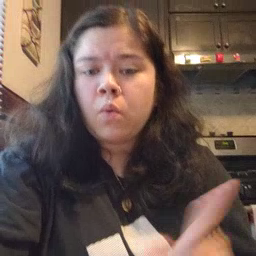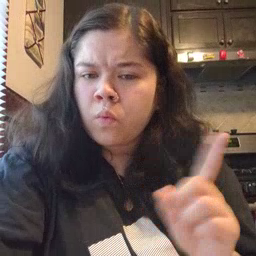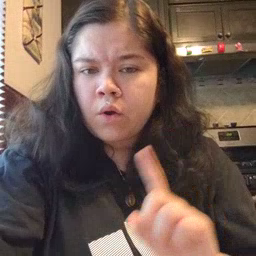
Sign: where